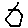
Label: hexagon